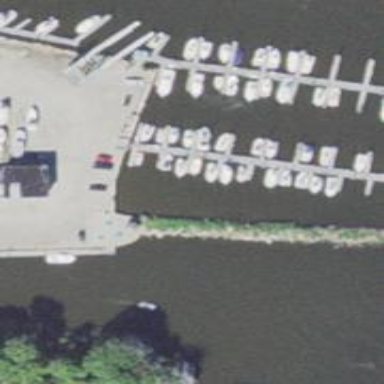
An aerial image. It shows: Man-made pier.